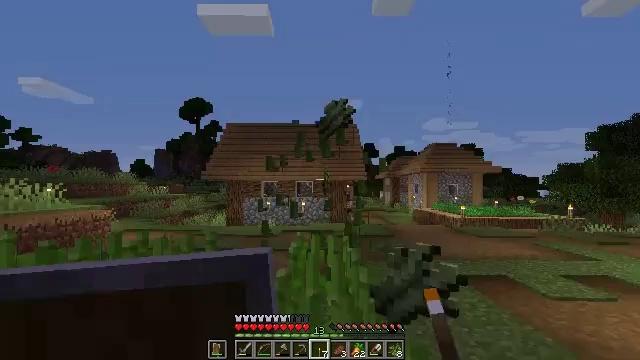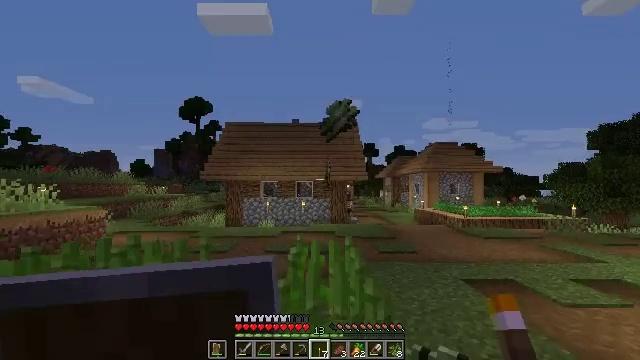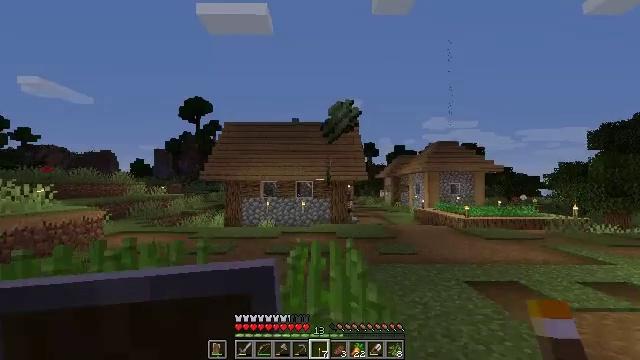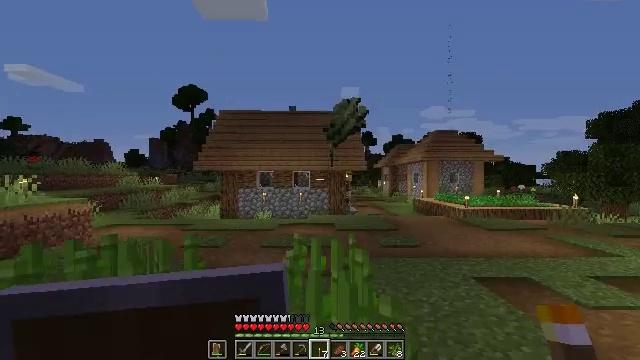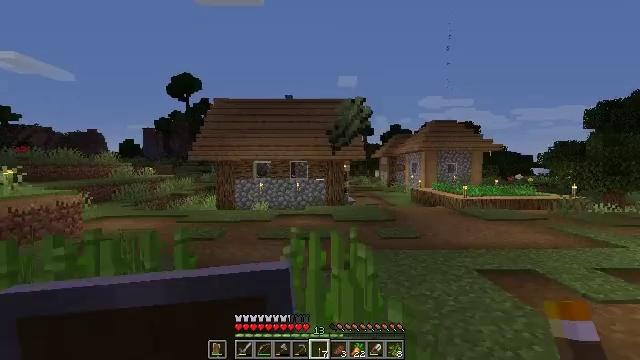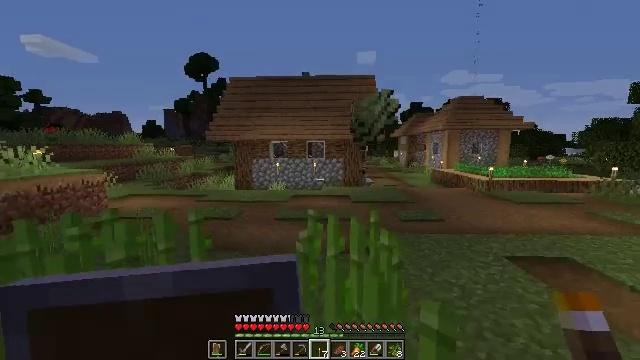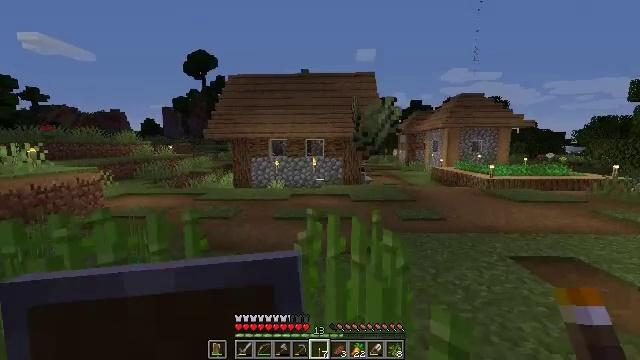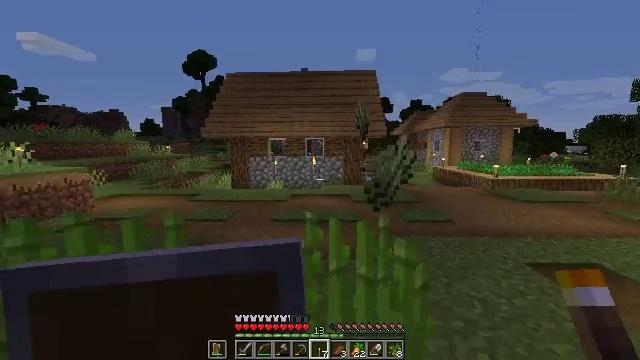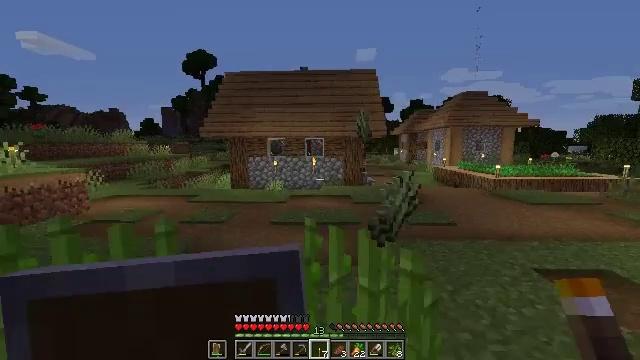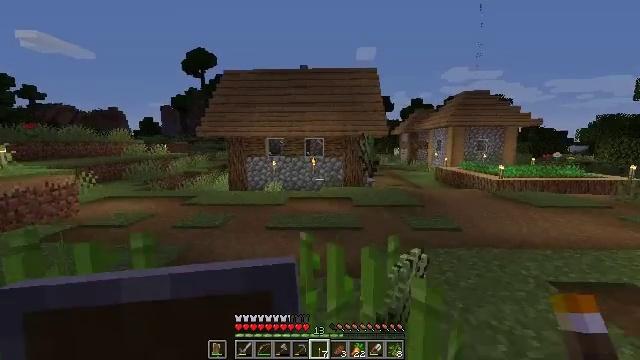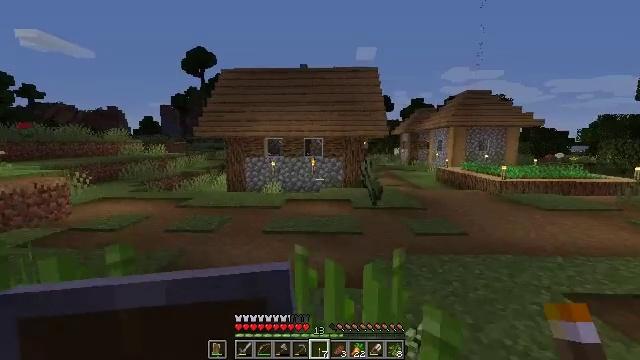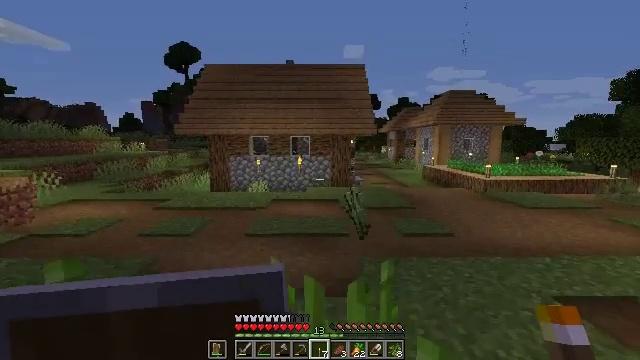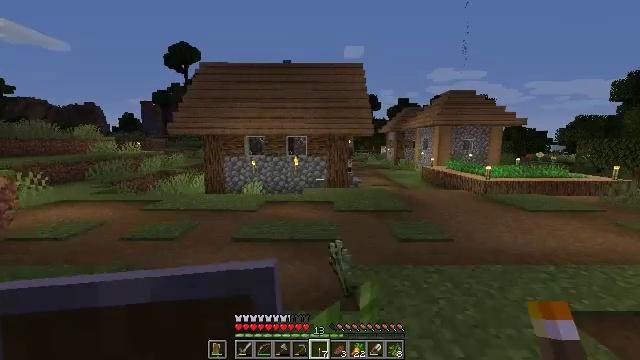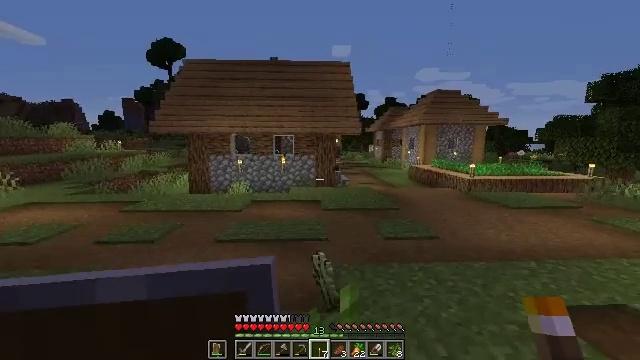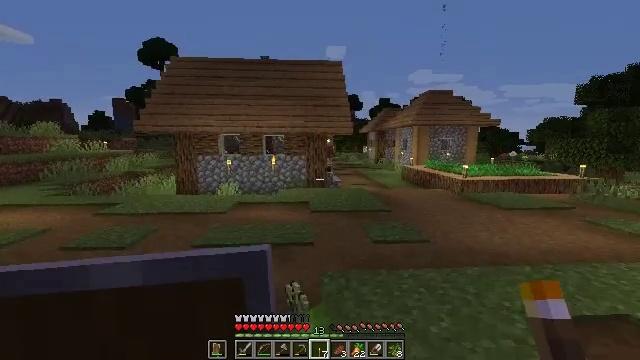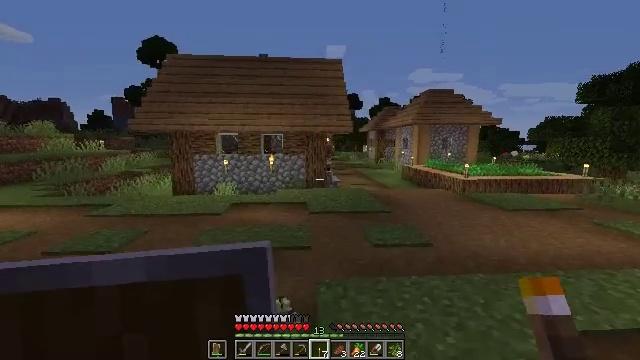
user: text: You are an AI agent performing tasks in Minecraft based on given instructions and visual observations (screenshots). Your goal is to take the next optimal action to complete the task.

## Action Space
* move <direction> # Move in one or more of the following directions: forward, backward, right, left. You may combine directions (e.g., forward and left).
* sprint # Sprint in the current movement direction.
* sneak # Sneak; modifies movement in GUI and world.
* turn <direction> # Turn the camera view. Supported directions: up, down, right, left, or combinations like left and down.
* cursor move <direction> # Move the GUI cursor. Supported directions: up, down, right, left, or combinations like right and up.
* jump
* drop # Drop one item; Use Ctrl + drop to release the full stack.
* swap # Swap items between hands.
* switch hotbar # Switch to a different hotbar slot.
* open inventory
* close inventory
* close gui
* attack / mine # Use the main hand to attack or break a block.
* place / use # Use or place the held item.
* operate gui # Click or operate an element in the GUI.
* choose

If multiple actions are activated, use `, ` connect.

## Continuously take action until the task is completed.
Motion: motion action
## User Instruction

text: Remove a stone hoe from the inventory.
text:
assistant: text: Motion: move forward, attack / mine
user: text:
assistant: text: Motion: move forward, attack / mine
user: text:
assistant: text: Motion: move forward, turn down, attack / mine
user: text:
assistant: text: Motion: move forward, turn down, attack / mine
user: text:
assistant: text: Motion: move forward, turn left and down, attack / mine
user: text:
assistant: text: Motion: move forward
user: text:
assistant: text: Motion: move forward
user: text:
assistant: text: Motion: move forward
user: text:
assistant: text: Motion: move forward
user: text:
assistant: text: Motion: move forward
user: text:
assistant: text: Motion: move forward and move right, turn right
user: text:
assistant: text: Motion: move forward and move right
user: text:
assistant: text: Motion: move forward and move right, turn right
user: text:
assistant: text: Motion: move forward, turn right
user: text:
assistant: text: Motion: move forward, sprint
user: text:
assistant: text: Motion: move forward, sprint
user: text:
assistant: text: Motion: move forward, sprint
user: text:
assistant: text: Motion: move forward
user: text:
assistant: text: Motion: move forward
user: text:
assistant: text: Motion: move forward
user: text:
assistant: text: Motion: move forward
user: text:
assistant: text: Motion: move forward
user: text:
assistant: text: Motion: move forward, turn right and down
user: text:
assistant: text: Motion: move forward, turn right
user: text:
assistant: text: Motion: move forward, turn right
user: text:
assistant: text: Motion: move forward
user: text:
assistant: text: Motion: move forward
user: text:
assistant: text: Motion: move forward
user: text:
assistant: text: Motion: move forward
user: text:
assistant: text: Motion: move forward